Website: walmart
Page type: billing-address
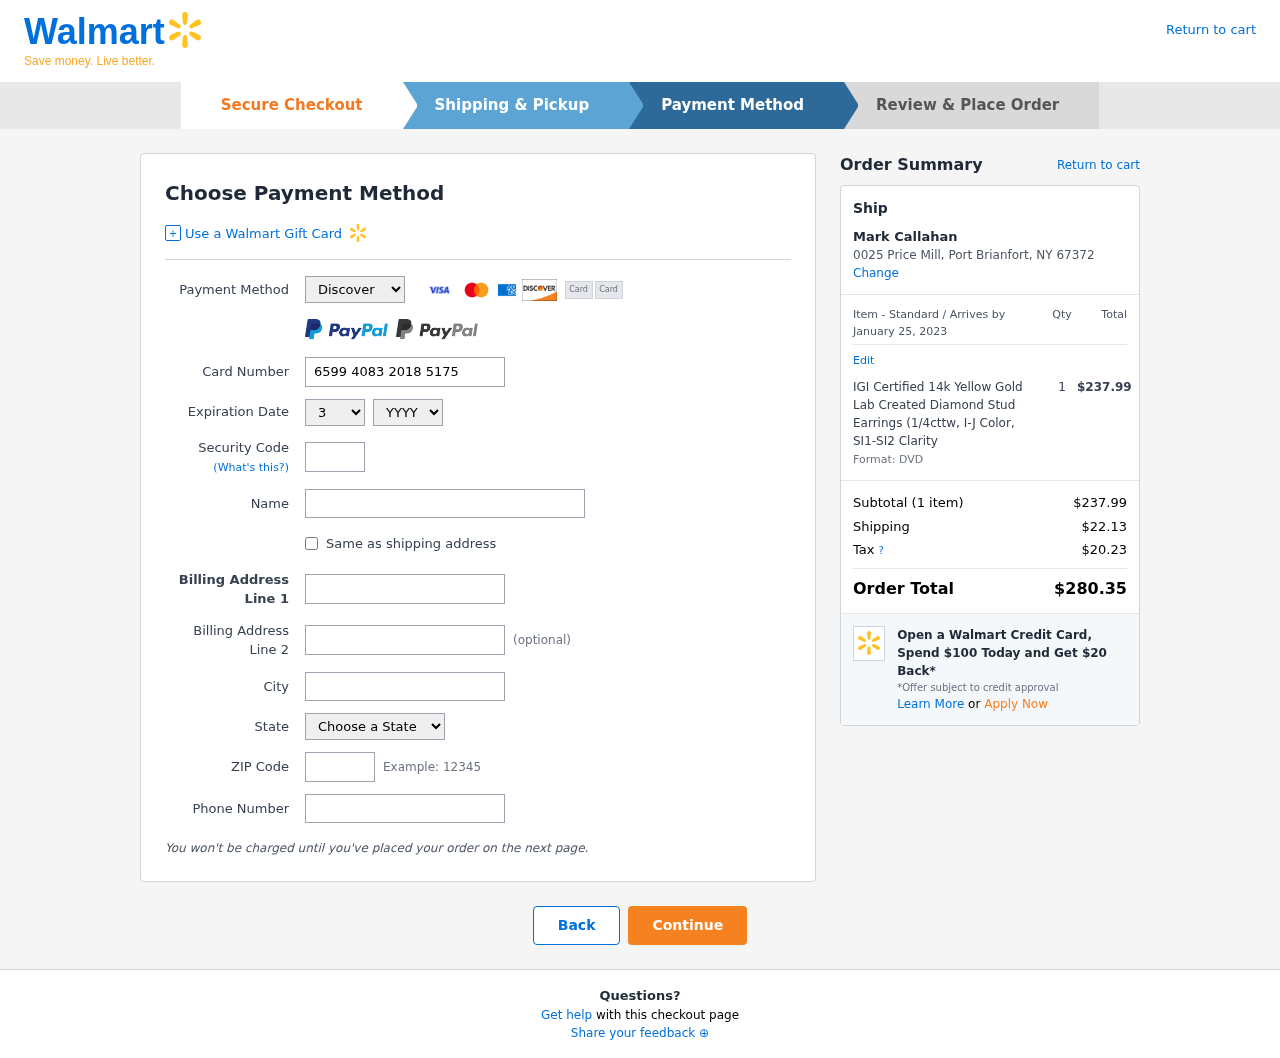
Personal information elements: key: PII_CARD_CVV
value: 192
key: PII_CARD_EXPIRY_MONTH
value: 03
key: PII_CARD_EXPIRY_YEAR
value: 30
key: PII_CARD_NUMBER
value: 6599 4083 2018 5175
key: PII_CARD_TYPE
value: Discover
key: PII_CITY
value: Port Brianfort
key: PII_CITY_STATE_ZIP
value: Port Brianfort, NY 67372
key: PII_FULLNAME
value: Mark Callahan
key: PII_PHONE
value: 6996915111
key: PII_POSTCODE
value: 67372
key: PII_STATE
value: New York
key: PII_STREET
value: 0025 Price Mill
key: PII_STREET2
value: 843 Samantha Stream
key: PII_FULLNAME2
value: Mark Callahan
Product elements: key: PRODUCT1_NAME
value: IGI Certified 14k Yellow Gold Lab Created Diamond Stud Earrings (1/4cttw, I-J Color, SI1-SI2 Clarity
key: PRODUCT1_PRICE
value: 237.99
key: PRODUCT1_QUANTITY
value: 1
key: PRODUCT1_DESC
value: Format: DVD
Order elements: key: ORDER_DELIVERY_DATE
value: January 25, 2023
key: ORDER_NUM_ITEMS
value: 1
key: ORDER_SUBTOTAL
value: $237.99
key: ORDER_SHIPPING_COST
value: $22.13
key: ORDER_TAX
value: $20.23
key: ORDER_TOTAL
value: $280.35